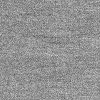
Atmospheric dust classification: dusty